Field crop: tomato
Growth stage: 1
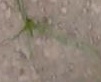
Species: cyperus